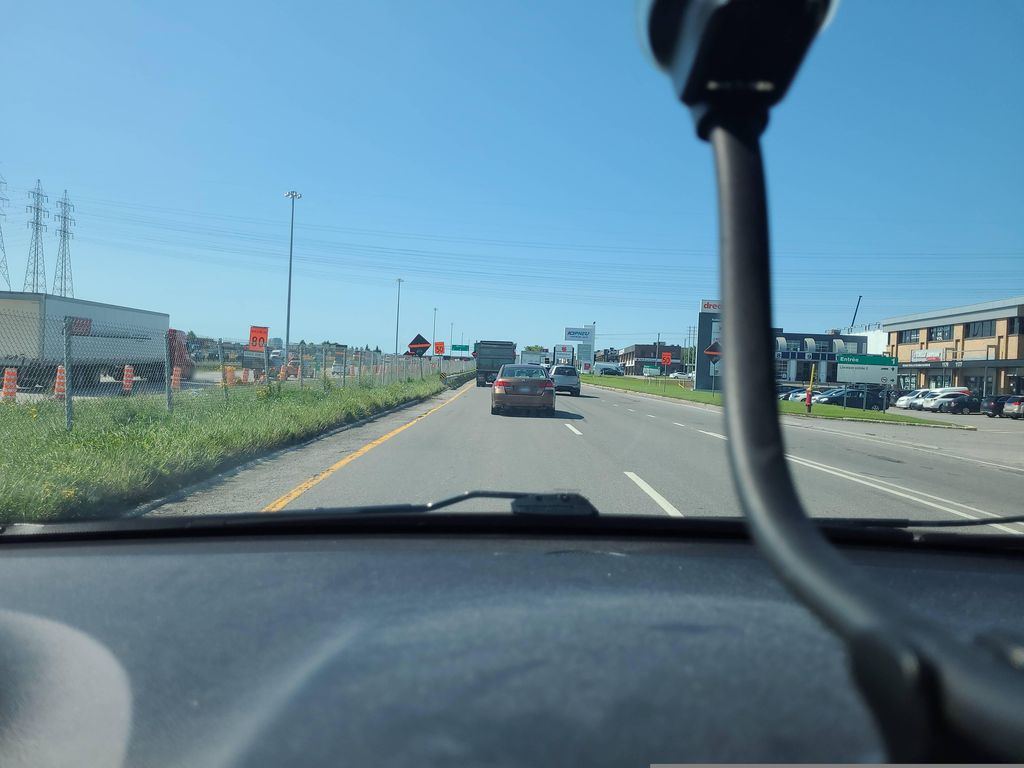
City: montreal